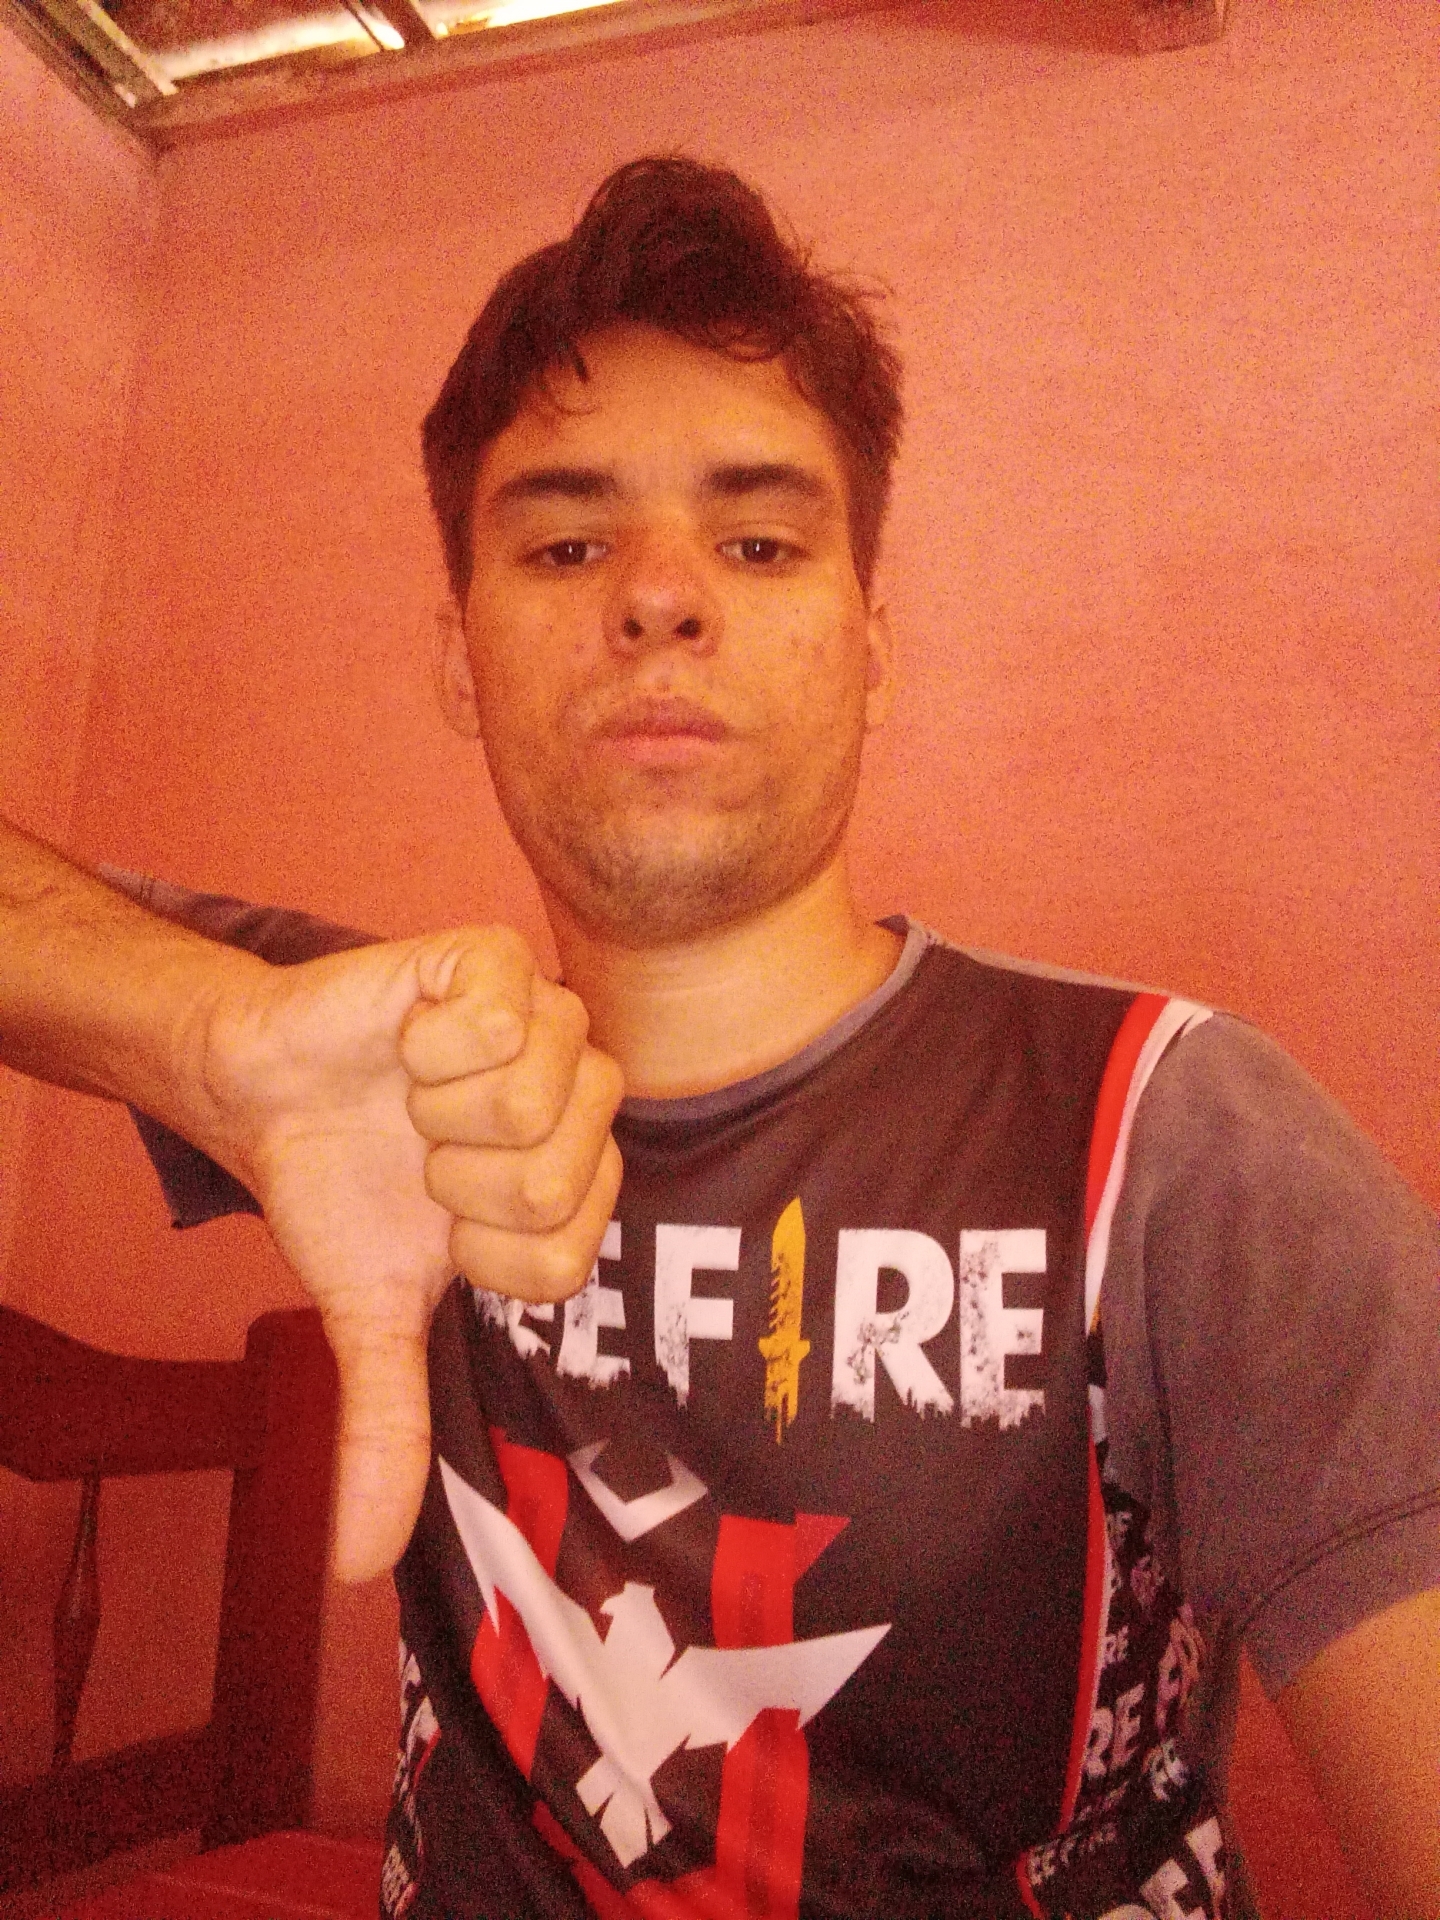
Label: noise